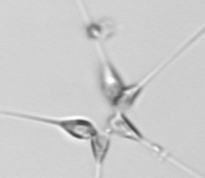
Label: Asterionellopsis_glacialis